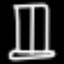
Label: pants